Question: In my grid I have data in two columns same for couple of rows. Then again couple of other rows will same with different data.I want make them into alternative sections with colors
In below example(image).
'''
Rows no 1 to 4 has 'High', 'High'. I want make them gray bgcolor for those rows.
Rows no 5 to 8 has 'High','Low'. I want make them white bgcolor for those rows
Rows no 9 to 12 has 'High','Medium'. I want make them again gray bg color for
those rows.
'''

How can we do that?
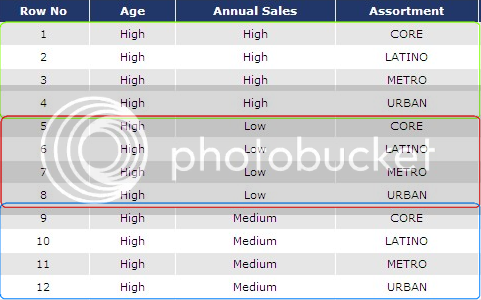
Answer: OK -- just modify Leniel Macaferi's answer: (I'm mixing a little w/ vb because I'm not a c# guy -- sorry -- the point should still be clear though I hope)
'''
protected void GridView1_RowDataBound(object sender, GridViewRowEventArgs e)
{
if(e.Row.RowType == DataControlRowType.DataRow)
{
// Display the company name in italics.
Session("New_Pair_1") = e.Row.Cells[1].Text
Session("New_Pair_2") = e.Row.Cells[2].Text
If Session("New_Pair_1") <> Session("OLD_Pair_1") OR _
Session("New_Pair_2") <> Session("OLD_Pair_2") Then
//no pair match with last record's pair
//step 1, change the backcolor
If e.Row.BackColor = Color.FromName("Gray") Then
e.Row.BackColor = Color.FromName("White")
Else
e.RowlBackColor = Color.FromName("Gray")
End If
//Step 2, reset the "OLD" session vars
Session("OLD_Pair_1") = Session("New_Pair_1")
Session("OLD_Pair_2") = Session("New_Pair_2")
End If
}
}
'''